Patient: sex M, age 73
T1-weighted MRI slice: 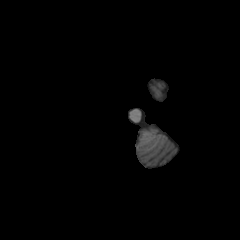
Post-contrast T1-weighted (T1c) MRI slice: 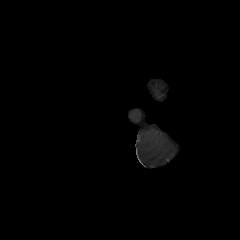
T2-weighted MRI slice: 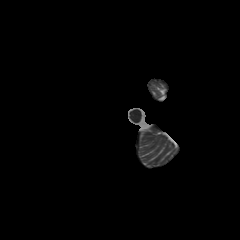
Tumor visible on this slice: no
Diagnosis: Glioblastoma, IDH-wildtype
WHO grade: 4